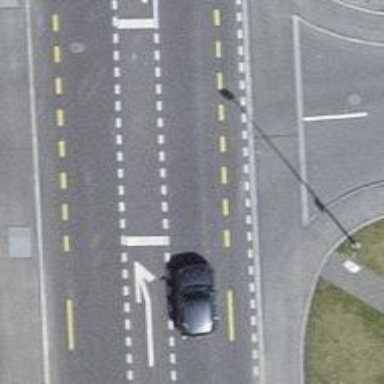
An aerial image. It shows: Primary highway with asphalt surface and designated cycle lane.